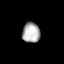
Tissue: lung
Cell type: Endothelial cells
Senescence score: 0.5442
Nuclear area (px): 351
Mean DAPI intensity: 173.427